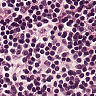
Metastatic tissue present: no